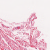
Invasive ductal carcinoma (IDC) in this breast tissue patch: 0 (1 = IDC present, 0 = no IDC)